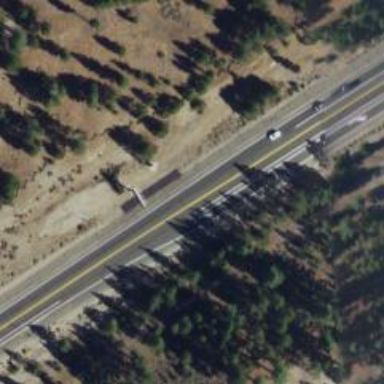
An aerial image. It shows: Asphalt road classified as trunk highway.